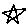
Label: star